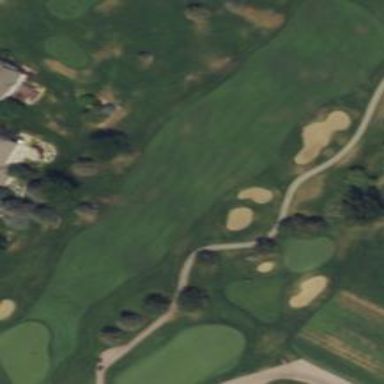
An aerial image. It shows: Golf fairway surrounded by grass.